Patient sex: M
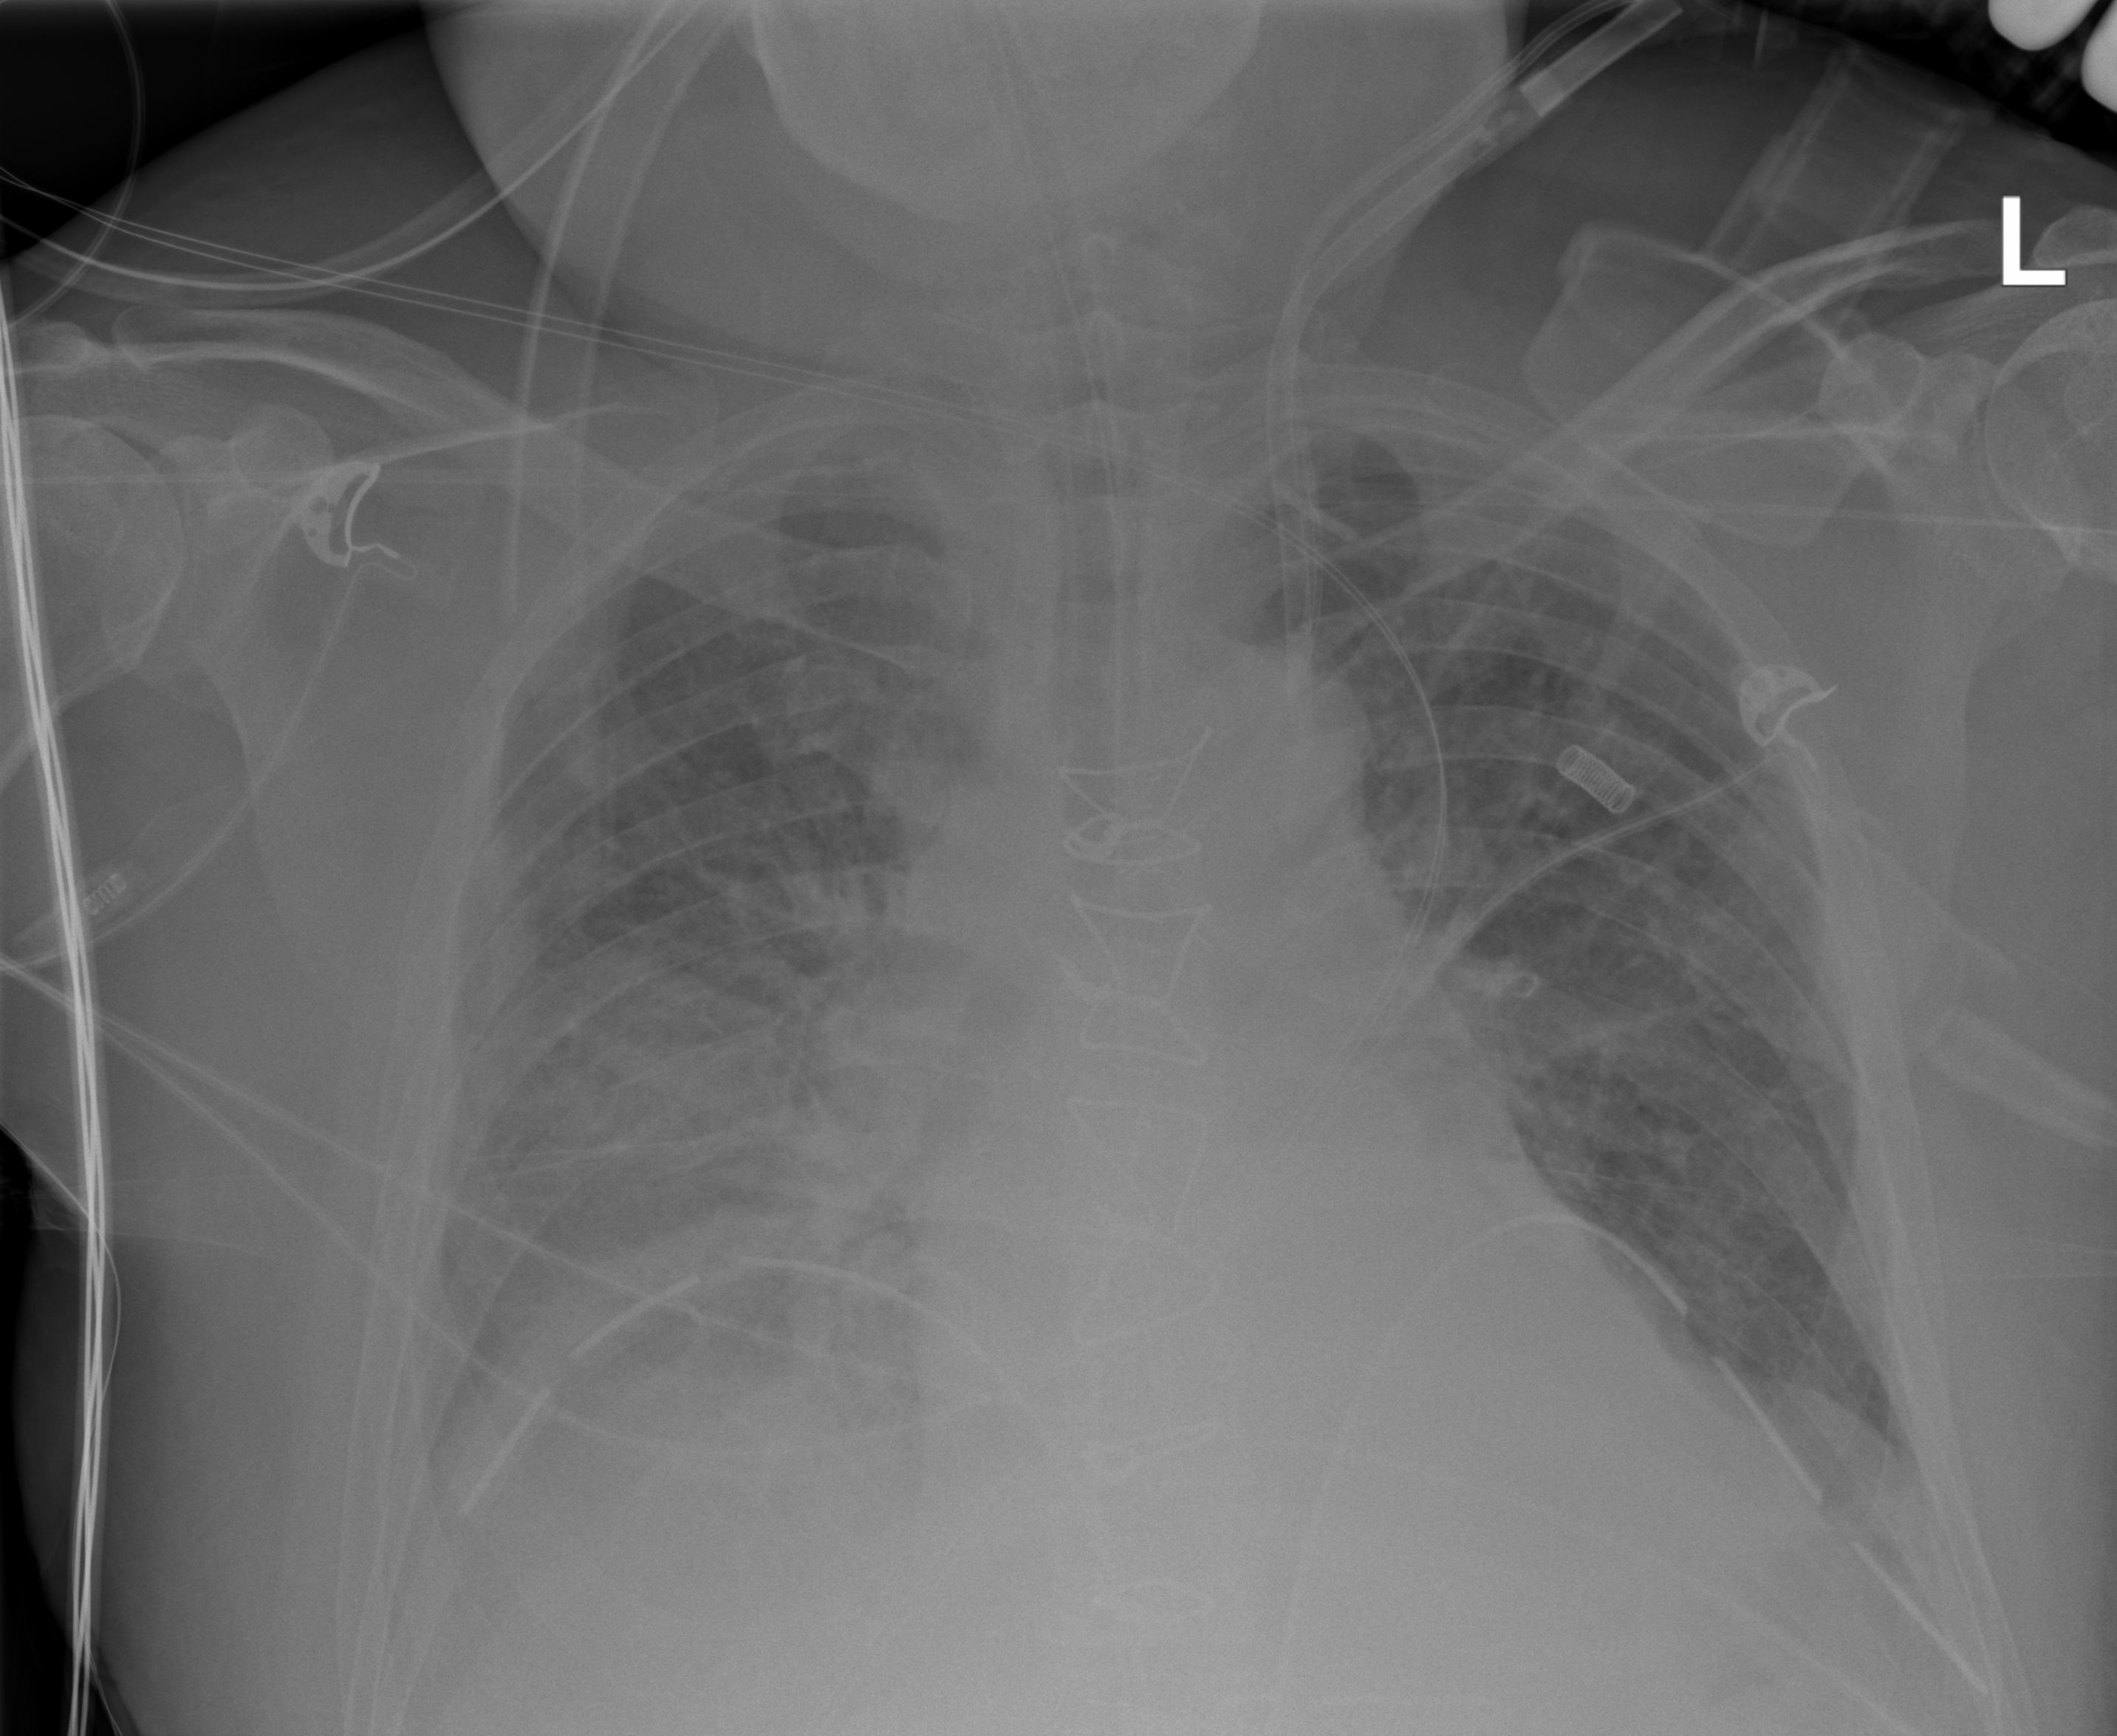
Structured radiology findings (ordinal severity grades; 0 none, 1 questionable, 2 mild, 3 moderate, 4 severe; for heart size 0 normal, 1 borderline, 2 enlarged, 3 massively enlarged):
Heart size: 2
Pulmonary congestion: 3
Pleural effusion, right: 2
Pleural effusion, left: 2
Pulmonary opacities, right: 2
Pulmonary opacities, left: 2
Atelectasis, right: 2
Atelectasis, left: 2